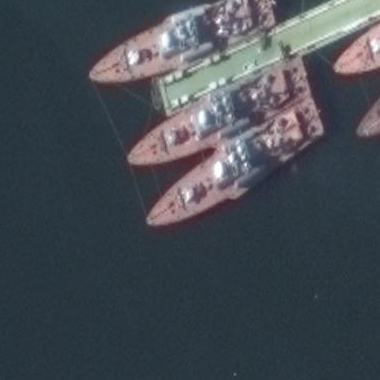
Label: destroyer